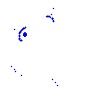
Particle: proton